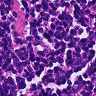
Metastatic tissue present: no